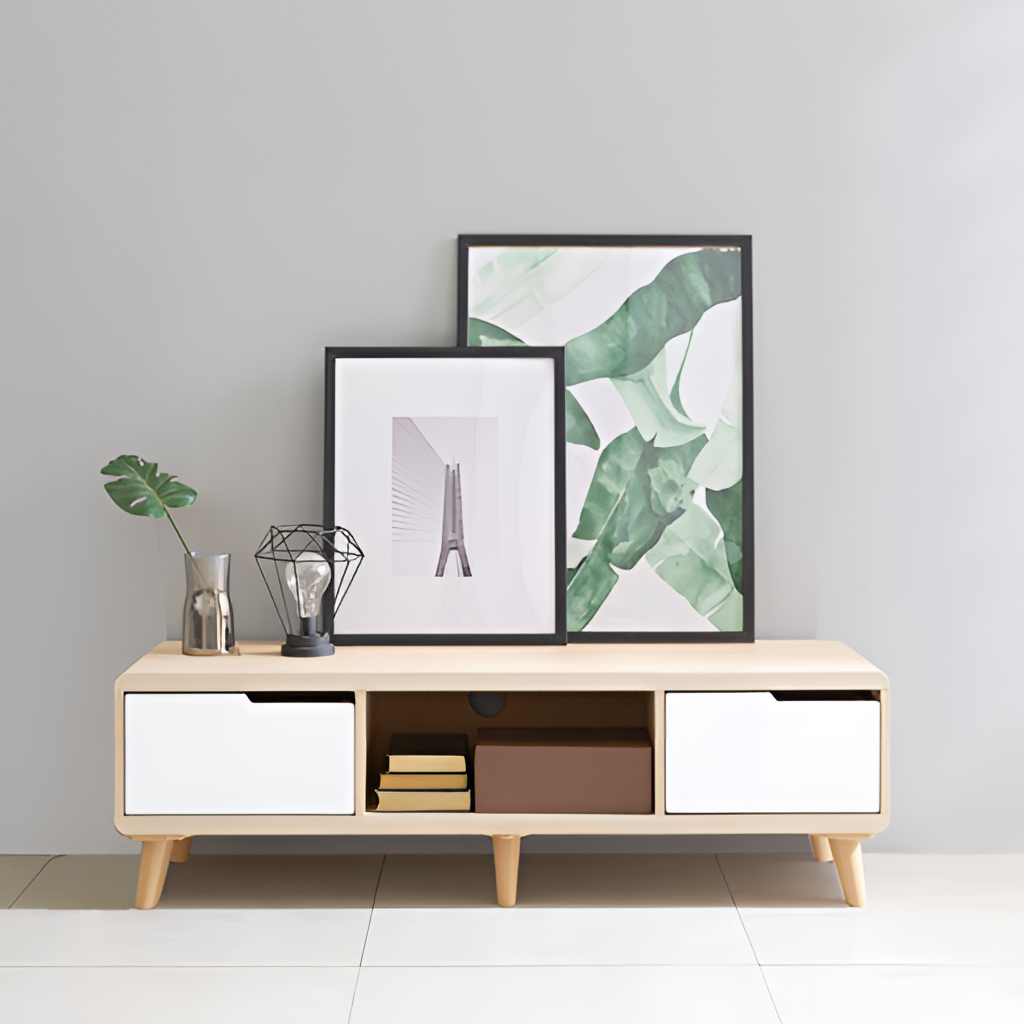
wood console table, living room, gray paint wallpaper, with solid pattern, tile flooring, with large square pattern, minimalist